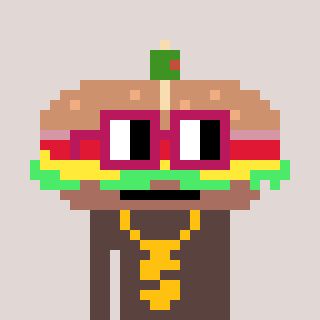
a pixel art character with square dark red glasses, a sandwich-shaped head and a darkbrown-colored body on a warm background